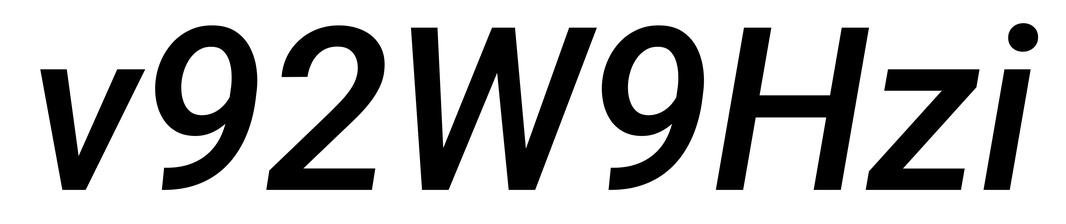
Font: Roboto-Italic_Medium_Italic